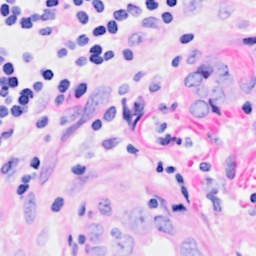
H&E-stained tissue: Breast